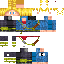
A male human skin with medium skin, wearing blonde long hair dressed in a blue tshirt and black pants, featuring a closed mouth.